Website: slack
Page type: payment
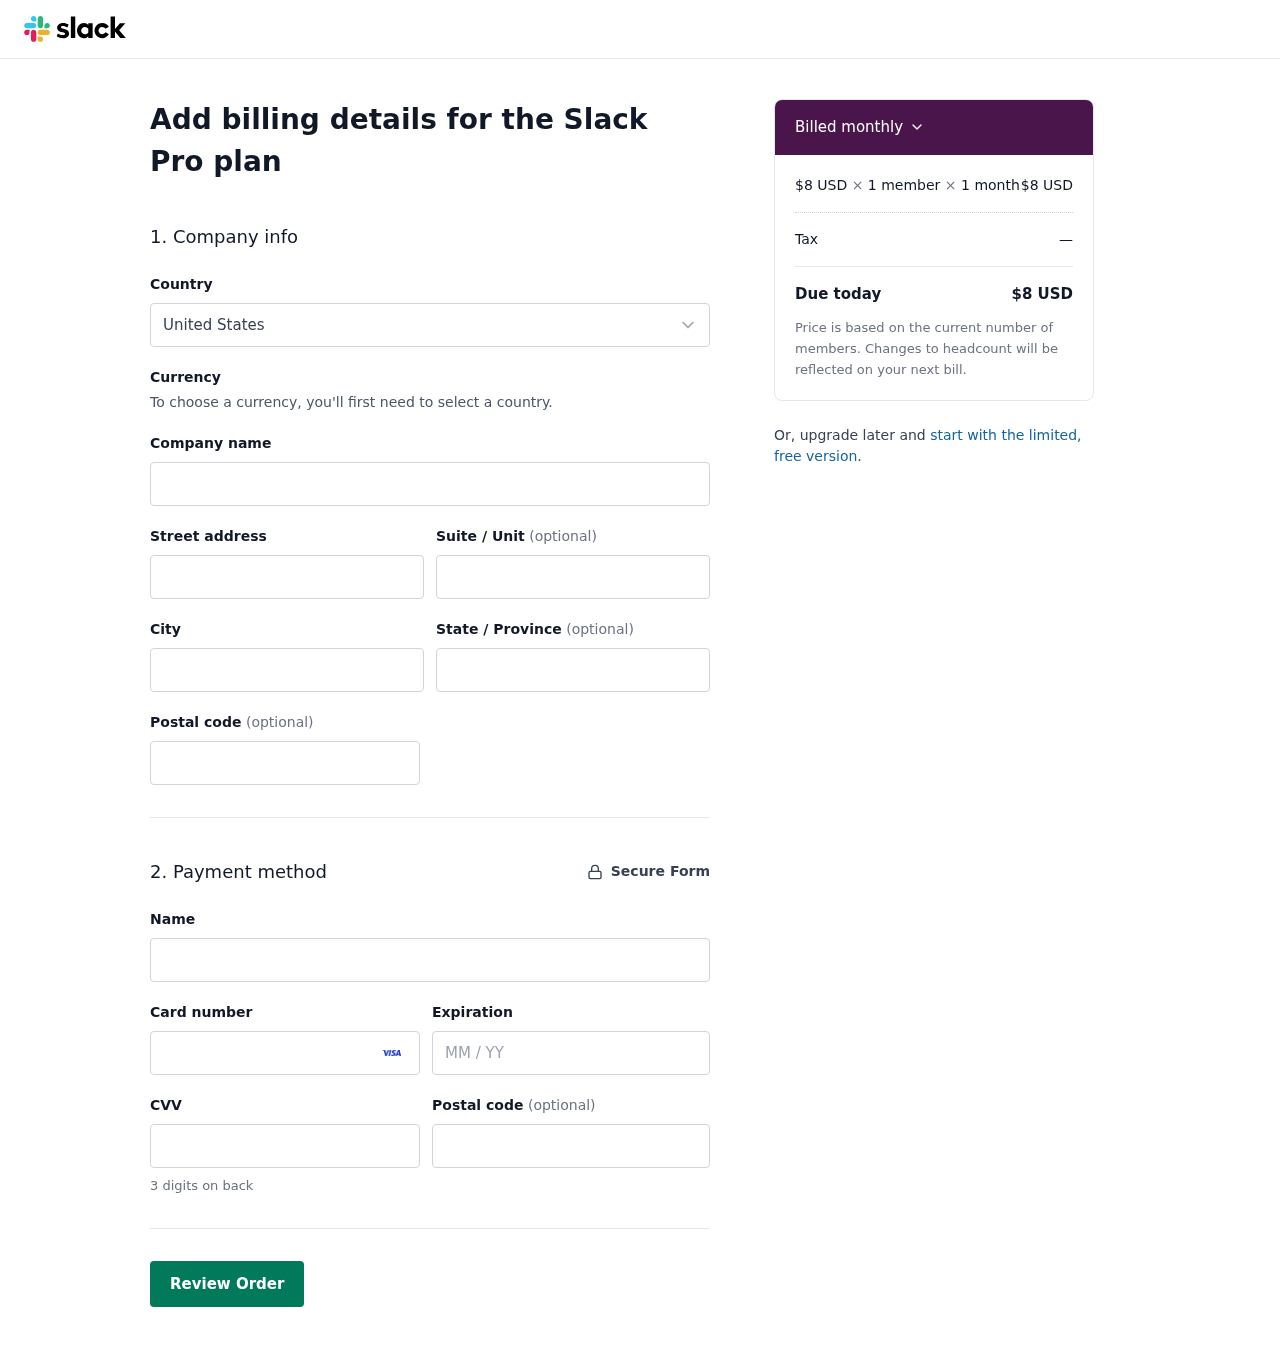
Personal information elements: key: PII_COUNTRY
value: United States
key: PII_STREET
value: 41380 Zachary Wells
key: PII_CITY
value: North Vickie
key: PII_STATE
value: DC
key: PII_POSTCODE
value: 75976
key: PII_FULLNAME
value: Sandra Alexander
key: PII_CARD_NUMBER
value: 4437 9131 6996 7766
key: PII_CARD_EXPIRY
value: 02/29
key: PII_CARD_CVV
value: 608
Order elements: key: ORDER_PRICE_PER_MEMBER
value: $8 USD
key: ORDER_NUM_MEMBERS
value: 1 member
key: ORDER_NUM_MONTHS
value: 1 month
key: ORDER_SUBTOTAL
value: $8 USD
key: ORDER_TAX
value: —
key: ORDER_TOTAL
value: $8 USD